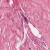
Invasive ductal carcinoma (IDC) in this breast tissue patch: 0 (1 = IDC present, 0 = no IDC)